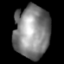
Tissue: lung
Cell type: Endothelial cells
Senescence score: 0.2363
Nuclear area (px): 1849
Mean DAPI intensity: 130.945